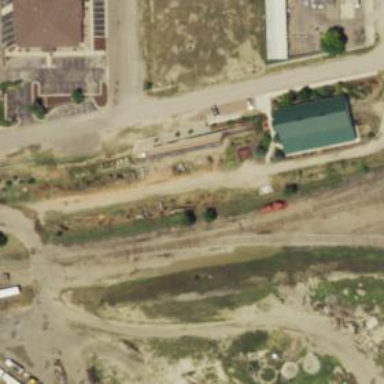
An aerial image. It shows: Railway siding with rails.